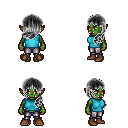
a pixel art fantasy rpg character, female body template, orc, green skin, teal sleeveless shirt, metal pants, gray left-swept hairstyle, brown shoes, four views (front, back, left, right), 2x2 character sprite sheet, small pixel art, hard edges, no anti-aliasing